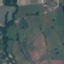
Land use / land cover: Pasture